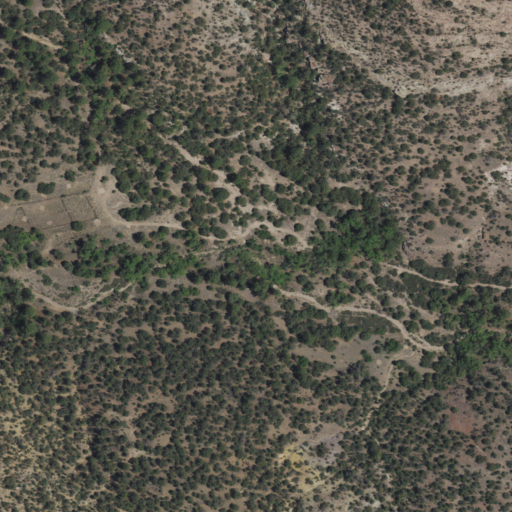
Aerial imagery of valley in New Mexico named Mud Spring Canyon containing evergreen forest and shrub